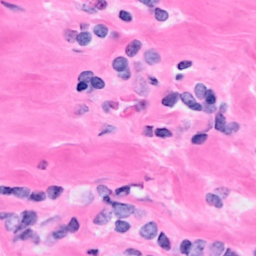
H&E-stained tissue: Breast